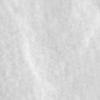
Label: no_change